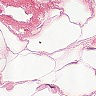
Metastatic tissue present: no